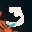
Label: 3